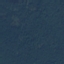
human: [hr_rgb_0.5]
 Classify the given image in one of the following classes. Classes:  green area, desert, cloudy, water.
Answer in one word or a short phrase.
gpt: green area